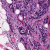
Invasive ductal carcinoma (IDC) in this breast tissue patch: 0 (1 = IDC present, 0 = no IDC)